Interaction volume radius: 10 \u00c5
Interaction volume height: 20 \u00c5
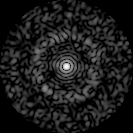
Disorder parameter: 0.847